Question: i have a weird behavior, when i select an entry of my tableview, during the transition to the detailsview i see my tableview like a ghost and i dont know why .... look at the picture.

maybe the problem is coming because the image of the food is a little bit transparent, i use the following code to do the transparancy effect :
in viewDidLoad method
'''
_backgroundImageView.alpha = 0.5;
'''
i want to keep the same result but with this weird effect.
i tried to fix it in putting this line in the viewDidappear, but it doesnt cool, because user see the picture with full alpha and just after the food picture is displayed with transparency.
i hope than somebody have an idea.
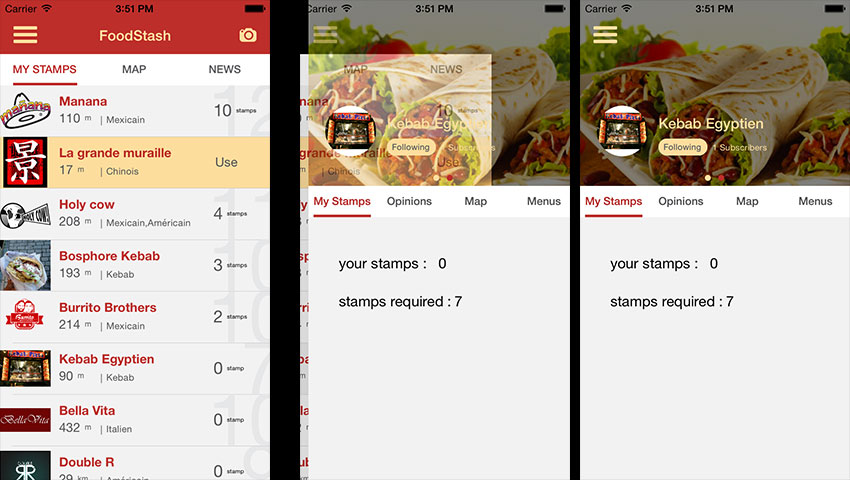
Answer: my issues was solved by simply set the contentview of my imageview from clear to black. thanks to rmaddy
_poiDetailsView.backgroundColor = [UIColor blackColor];